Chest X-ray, PA view. Patient: 80 years old, sex M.
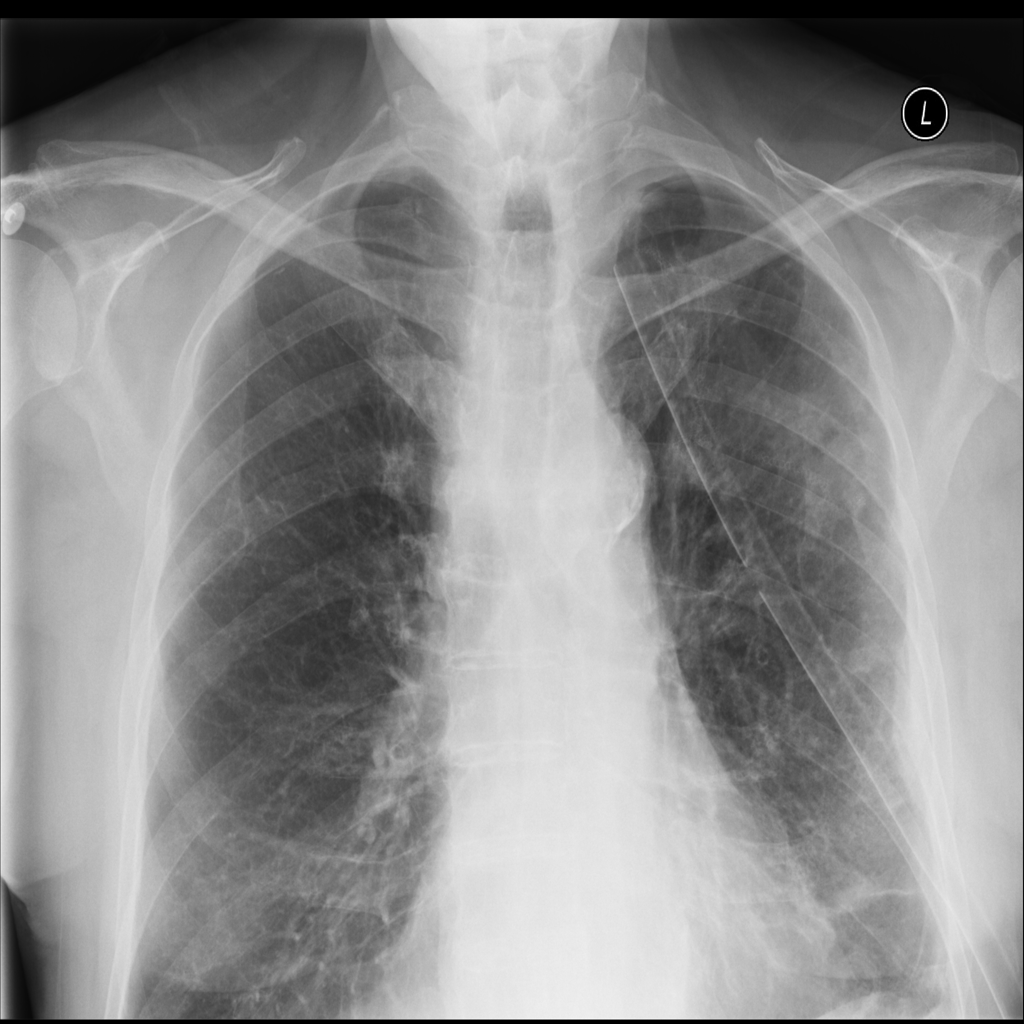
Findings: Pneumothorax